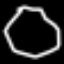
Label: octagon